Question: I have a set of points that I'm trying to sort in ccw order or cw order from their angle. I want the points to be sorted in a way that they could form a polygon with no splits in its region or intersections. This is difficult because in most cases, it would be a concave polygon.
'''
point centroid;
int main( int argc, char** argv )
{
// I read a set of points into a struct point array: points[n]
// Find centroid
double sx = 0; double sy = 0;
for (int i = 0; i < n; i++)
{
sx += points[i].x;
sy += points[i].y;
}
centroid.x = sx/n;
centroid.y = sy/n;
// sort points using in polar order using centroid as reference
std::qsort(&points, n, sizeof(point), polarOrder);
}
// -1 ccw, 1 cw, 0 collinear
int orientation(point a, point b, point c)
{
double area2 = (b.x-a.x)*(c.y-a.y) - (b.y-a.y)*(c.x-a.x);
if (area2 < 0) return -1;
else if (area2 > 0) return +1;
else return 0;
}
// compare other points relative to polar angle they make with this point
// (where the polar angle is between 0 and 2pi)
int polarOrder(const void *vp1, const void *vp2)
{
point *p1 = (point *)vp1;
point *p2 = (point *)vp2;
// translation
double dx1 = p1->x - centroid.x;
double dy1 = p1->y - centroid.y;
double dx2 = p2->x - centroid.x;
double dy2 = p2->y - centroid.y;
if (dy1 >= 0 && dy2 < 0) { return -1; } // p1 above and p2 below
else if (dy2 >= 0 && dy1 < 0) { return 1; } // p1 below and p2 above
else if (dy1 == 0 && dy2 ==0) { // 3-collinear and horizontal
if (dx1 >= 0 && dx2 < 0) { return -1; }
else if (dx2 >= 0 && dx1 < 0) { return 1; }
else { return 0; }
}
else return -orientation(centroid,*p1,*p2); // both above or below
}
'''
It looks like the points are sorted accurately(pink) until they "cave" in, in which case the algorithm skips over these points then continues.. Can anyone point me into the right direction to sort the points so that they form the polygon I'm looking for?
Raw Point Plot - Blue, Pink Points - Sorted

Point List: <URL>
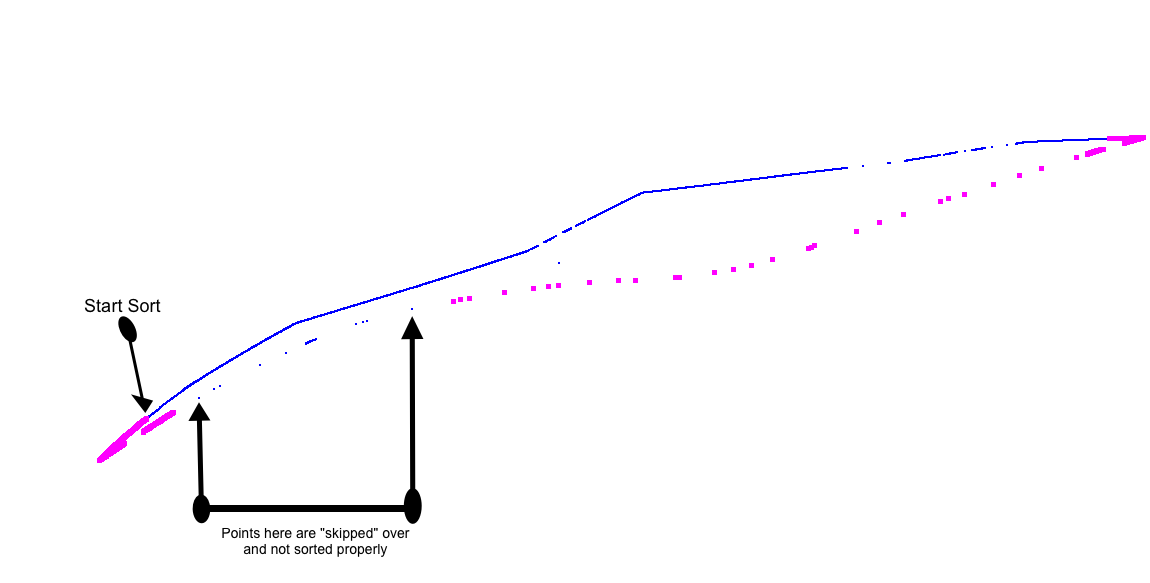
Answer: The code below (sorry it's C rather than C++) sorts correctly as you wish with 'atan2'.
The problem with your code may be that it attempts to use the included angle between the two vectors being compared. This is doomed to fail. The array is not circular. It has a first and a final element. With respect to the centroid, sorting an array requires a total polar order: a range of angles such that each point corresponds to a unique angle regardless of the other point. The angles are the total polar order, and comparing them as scalars provides the sort comparison function.
In this manner, the algorithm you proposed is guaranteed to produce a star-shaped polyline. It may oscillate wildly between different radii (...which your data do! Is this what you meant by "caved in"? If so, it's a feature of your algorithm and data, not an implementation error), and points corresponding to exactly the same angle might produce edges that coincide (lie directly on top of each other), but the edges won't cross.
I believe that your choice of centroid as the polar origin is sufficient to guarantee that connecting the ends of the polyline generated as above will produce a full <URL>, however, I don't have a proof.
Note you can guess from the nearly radial edges where the centroid is! This is the "star shape" I referred to above.

To illustrate this is really a star-shaped polygon, here is a zoom in to the confusing lower left corner:

If you want a polygon that is "nicer" in some sense, you will need a fancier (probably fancier) algorithm, e.g. the Delaunay triangulation-based ones others have referred to.
'''
#include <stdio.h>
#include <stdlib.h>
#include <math.h>
struct point {
double x, y;
};
void print(FILE *f, struct point *p) {
fprintf(f, "%f,%f
", p->x, p->y);
}
// Return polar angle of p with respect to origin o
double to_angle(const struct point *p, const struct point *o) {
return atan2(p->y - o->y, p->x - o->x);
}
void find_centroid(struct point *c, struct point *pts, int n_pts) {
double x = 0, y = 0;
for (int i = 0; i < n_pts; i++) {
x += pts[i].x;
y += pts[i].y;
}
c->x = x / n_pts;
c->y = y / n_pts;
}
static struct point centroid[1];
int by_polar_angle(const void *va, const void *vb) {
double theta_a = to_angle(va, centroid);
double theta_b = to_angle(vb, centroid);
return theta_a < theta_b ? -1 : theta_a > theta_b ? 1 : 0;
}
void sort_by_polar_angle(struct point *pts, int n_pts) {
find_centroid(centroid, pts, n_pts);
qsort(pts, n_pts, sizeof pts[0], by_polar_angle);
}
int main(void) {
FILE *f = fopen("data.txt", "r");
if (!f) return 1;
struct point pts[10000];
int n_pts, n_read;
for (n_pts = 0;
(n_read = fscanf(f, "%lf%lf%*f", &pts[n_pts].x, &pts[n_pts].y)) != EOF;
++n_pts)
if (n_read != 2) return 2;
fclose(f);
sort_by_polar_angle(pts, n_pts);
for (int i = 0; i < n_pts; i++)
print(stdout, pts + i);
return 0;
}
'''